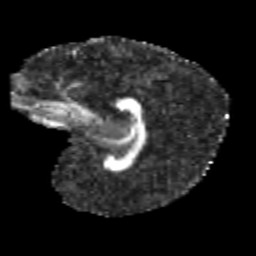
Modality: FA
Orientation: sagittal
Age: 9
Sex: female
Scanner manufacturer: siemens
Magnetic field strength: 3 T
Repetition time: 3.8 s
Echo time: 0.07 s